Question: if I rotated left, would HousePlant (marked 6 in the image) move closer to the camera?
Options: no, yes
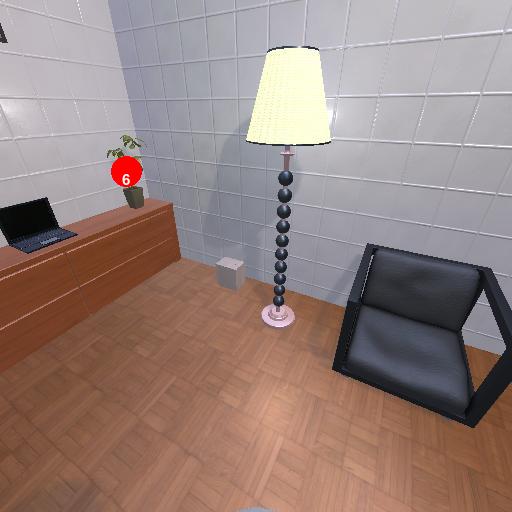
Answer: no